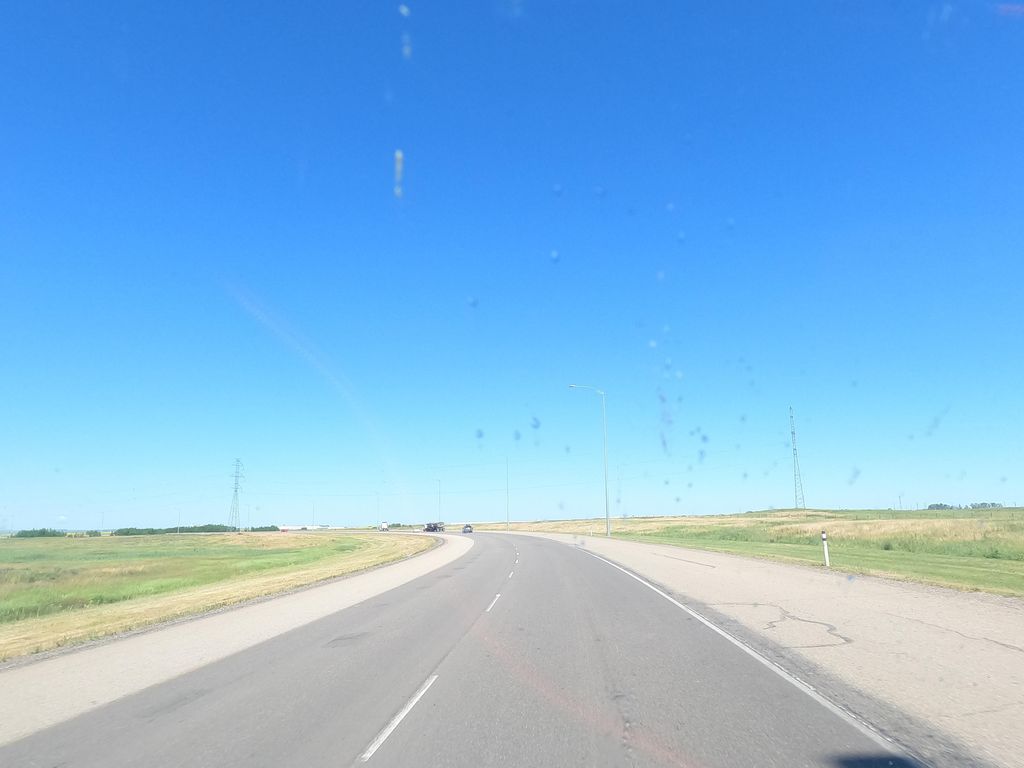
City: calgary